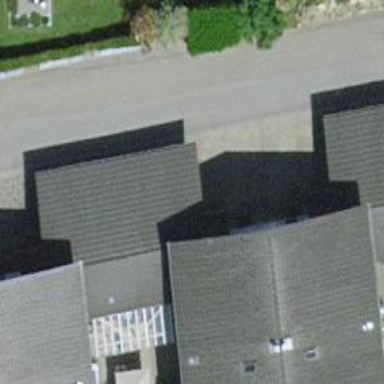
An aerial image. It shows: Group of garages.